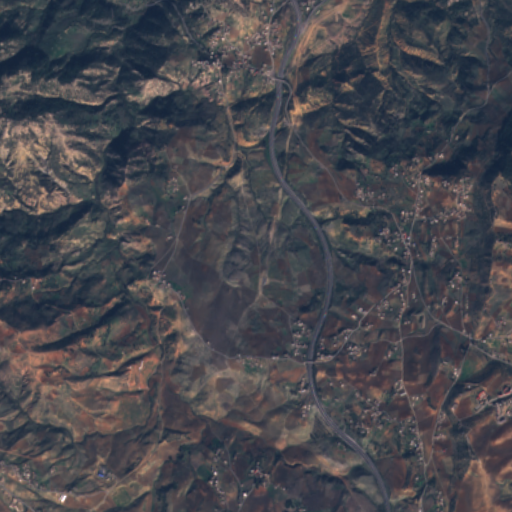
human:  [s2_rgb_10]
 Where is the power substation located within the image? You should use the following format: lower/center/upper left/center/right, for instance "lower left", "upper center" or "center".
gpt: The power substation is located in the lower left of the image.
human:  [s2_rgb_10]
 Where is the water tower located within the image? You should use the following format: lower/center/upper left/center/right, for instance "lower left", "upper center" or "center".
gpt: The water tower is located in the lower right of the image.
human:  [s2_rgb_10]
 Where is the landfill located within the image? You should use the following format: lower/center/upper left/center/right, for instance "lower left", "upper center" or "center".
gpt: There is no landfill in the image.